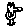
Label: bird